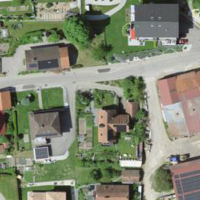
EUNIS habitat code: 54
Species observed at this site:
Fagus sylvatica